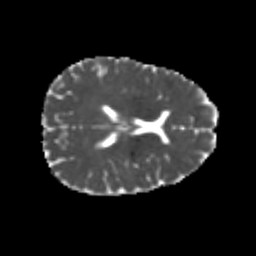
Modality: MD
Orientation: axial
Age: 22
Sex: female
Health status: healthy
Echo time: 0.074 s